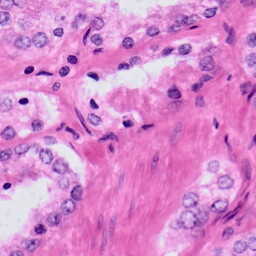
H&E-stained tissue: Prostate